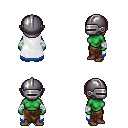
a pixel art fantasy rpg character, female body template, orc, green skin, white trimmed cape, robe skirt, dark blonde pageboy hairstyle, metal helm, white cloth bandages, brown shoes, four views (front, back, left, right), 2x2 character sprite sheet, small pixel art, hard edges, no anti-aliasing